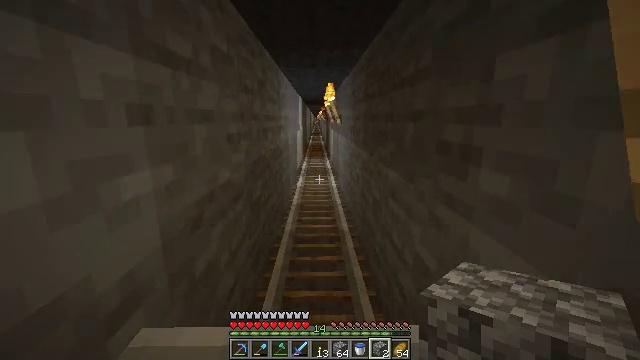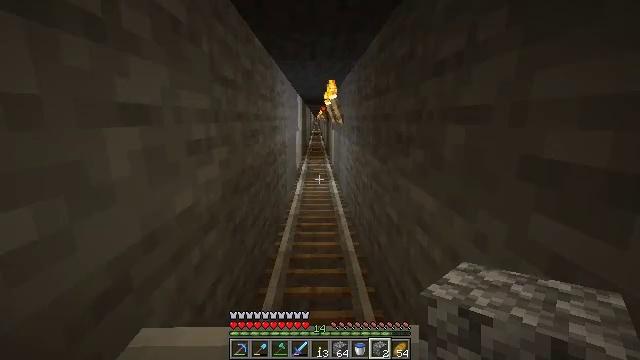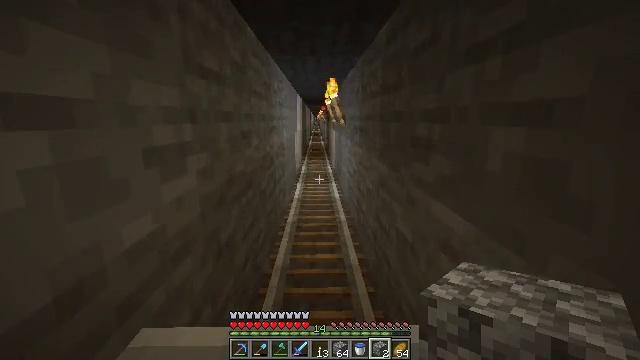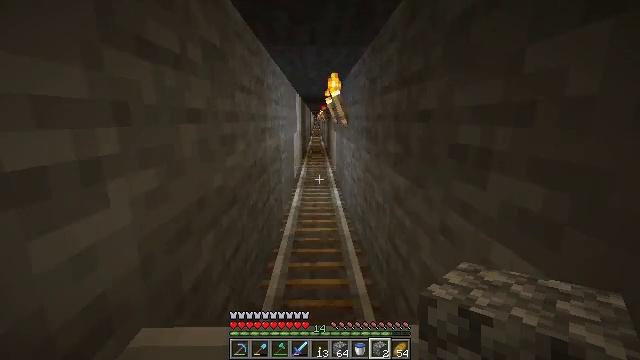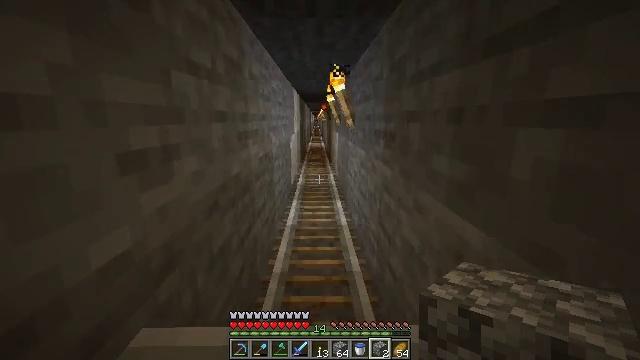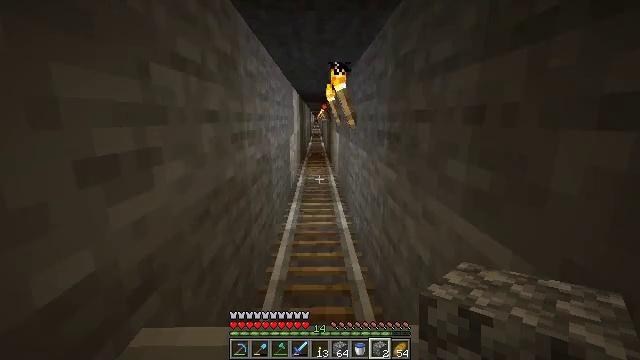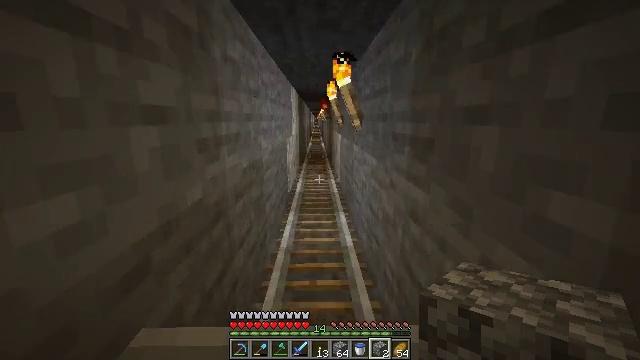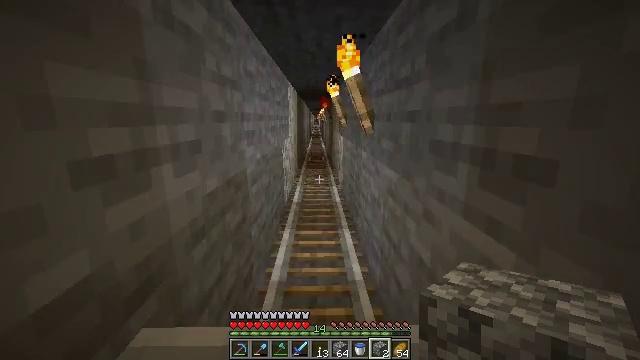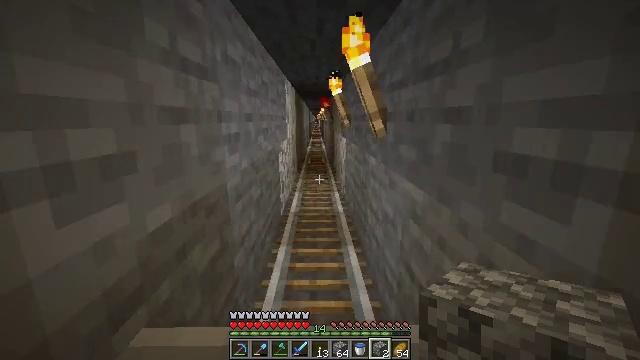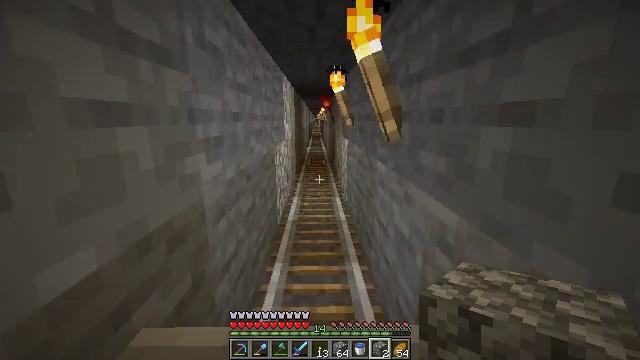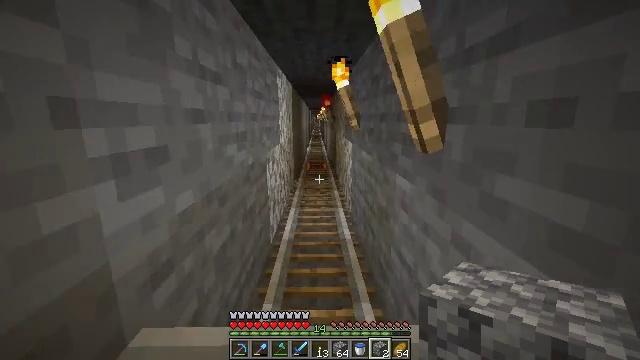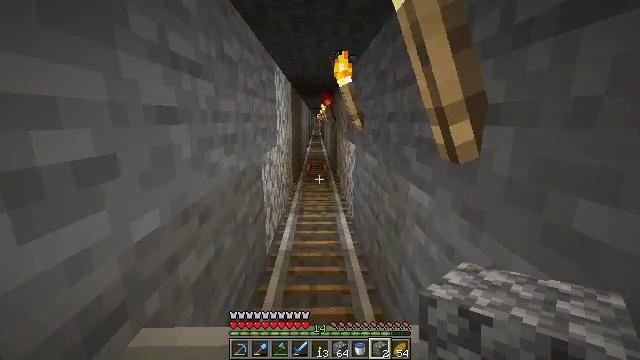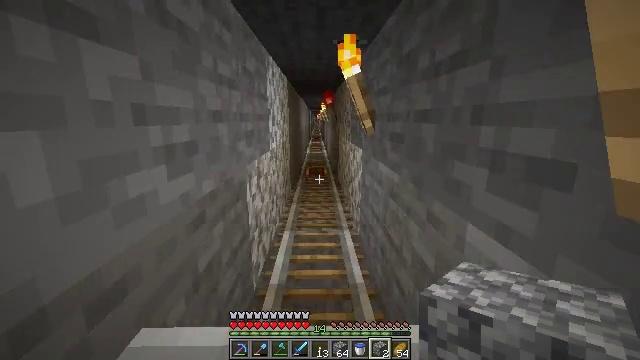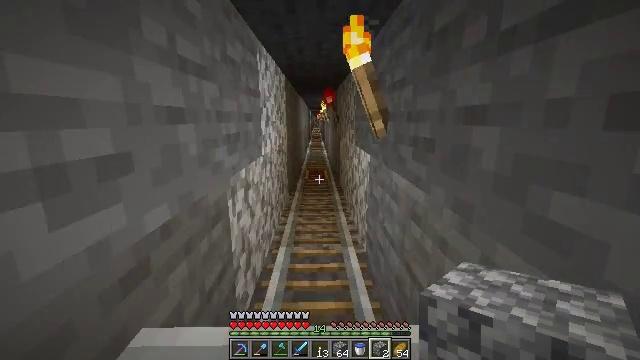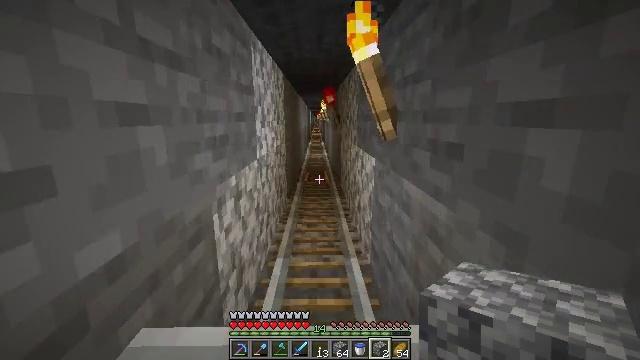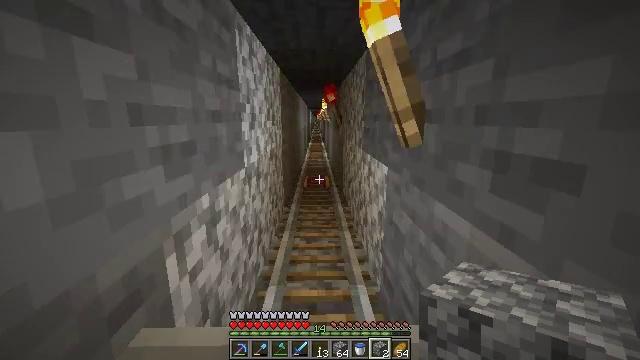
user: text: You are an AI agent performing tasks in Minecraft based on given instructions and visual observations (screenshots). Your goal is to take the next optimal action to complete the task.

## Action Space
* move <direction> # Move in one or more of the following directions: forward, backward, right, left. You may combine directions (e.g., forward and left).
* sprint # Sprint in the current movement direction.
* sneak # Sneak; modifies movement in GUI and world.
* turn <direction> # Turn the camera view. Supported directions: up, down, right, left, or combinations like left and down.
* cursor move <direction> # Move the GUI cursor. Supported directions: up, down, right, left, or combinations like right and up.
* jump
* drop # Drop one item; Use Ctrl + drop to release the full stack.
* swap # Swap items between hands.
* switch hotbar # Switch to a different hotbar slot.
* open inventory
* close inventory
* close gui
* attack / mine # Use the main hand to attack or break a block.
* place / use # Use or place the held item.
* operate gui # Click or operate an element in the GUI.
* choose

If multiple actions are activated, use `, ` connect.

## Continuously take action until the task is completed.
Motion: motion action
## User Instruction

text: Remove an iron nugget from the inventory.
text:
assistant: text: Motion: no_op
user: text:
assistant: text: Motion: no_op
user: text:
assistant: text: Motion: no_op
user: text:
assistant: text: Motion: no_op
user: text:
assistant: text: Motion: no_op
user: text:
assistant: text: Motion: no_op
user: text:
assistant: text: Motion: no_op
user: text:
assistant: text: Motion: no_op
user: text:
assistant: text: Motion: no_op
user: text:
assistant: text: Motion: no_op
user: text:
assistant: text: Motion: no_op
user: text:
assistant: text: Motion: no_op
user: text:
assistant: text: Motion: no_op
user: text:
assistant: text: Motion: no_op
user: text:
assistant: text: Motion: no_op
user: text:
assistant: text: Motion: no_op
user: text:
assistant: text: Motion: no_op
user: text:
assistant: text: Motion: no_op
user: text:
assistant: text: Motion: no_op
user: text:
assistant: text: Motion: no_op
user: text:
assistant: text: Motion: no_op
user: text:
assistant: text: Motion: no_op
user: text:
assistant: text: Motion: no_op
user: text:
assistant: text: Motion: no_op
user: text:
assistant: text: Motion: no_op
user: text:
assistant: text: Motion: no_op
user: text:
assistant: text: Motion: no_op
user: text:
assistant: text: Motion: no_op
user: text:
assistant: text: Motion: no_op
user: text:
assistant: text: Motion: no_op